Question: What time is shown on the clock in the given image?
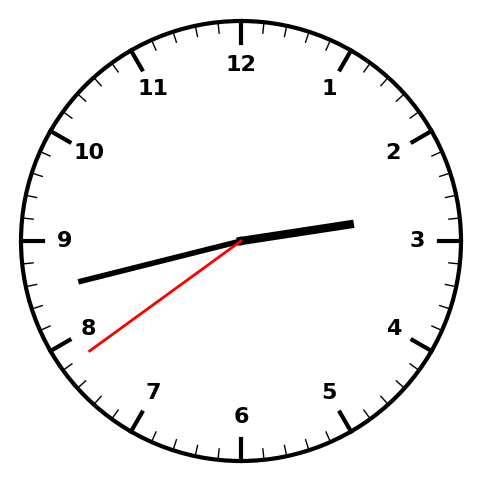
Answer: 02:42:39